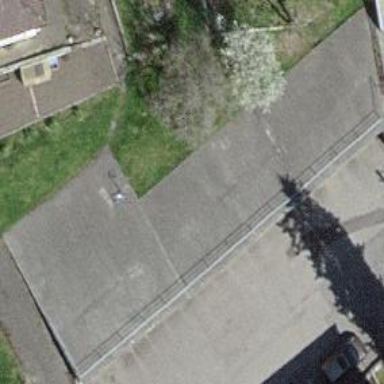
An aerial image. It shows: Garage.